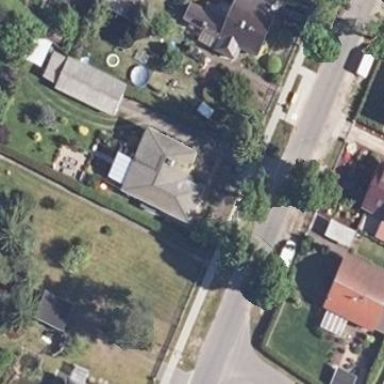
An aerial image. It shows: Detached building.